Question: i wanted to use CCRenderTexture in my project because i have a lot of CCLabelBMFont that are mostly static. Adding them all to my Scene caused some performance issues (Yes you can use BatchNotes etc. but it didnt really help). So I rendered them into a single Texture which increased the performance significantly! But the problem is that the rendered texture and the directly rendered node look different. I have no idea why!
I created a cocos2d-sample project and and created this:
'''
CCSprite* testImage = [CCSprite spriteWithFile:@"N.png"];
testImage.position = ccp(100,100);
CCRenderTexture *rt = [CCRenderTexture renderTextureWithWidth:786 height:1024];
[rt beginWithClear:0 g:0 b:0 a:0];
[testImage visit];
[rt end];
CCSprite* renderedSprite = [CCSprite spriteWithTexture:rt.sprite.texture];
renderedSprite.position = ccp(386,512);
// Flip because CCRenderTexture is flipped
renderedSprite.flipY = YES;
// Add normal node an the rendered sprite
testImage.position = ccp(130,100);
[self addChild:testImage];
[self addChild:renderedSprite];
'''
The results look like this:

How can this be? How can i make them look the same?
The N on the right is the sprite added the "normal" way and it is displayed correctly. The N on the left is the texture.
Edit:
i found <URL> which hints that the blend functions are different. so can i am looking for the correct function to make them look the same.
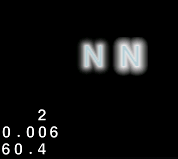
Answer: I found the solution!
I used <URL> to create the sprite but when i looked into the cocos2d-manual again i saw, that you can add the CCRenderTexture directly to your scene. Thats what i did and it solved the problem!
So the correct code should be:
'''
CCSprite* testImage = [CCSprite spriteWithFile:@"N.png"];
testImage.position = ccp(100,100);
CCRenderTexture *rt = [CCRenderTexture renderTextureWithWidth:786 height:1024];
[rt begin];
[testImage visit];
[rt end];
rt.position = ccp(386,512);
// Add normal node an the rendered sprite
testImage.position = ccp(130,100);
[self addChild:testImage];
[self addChild:rt];
'''